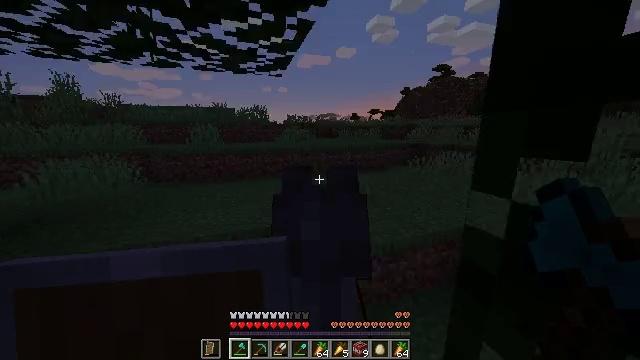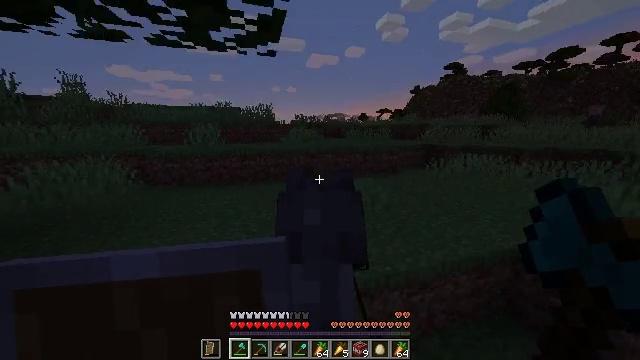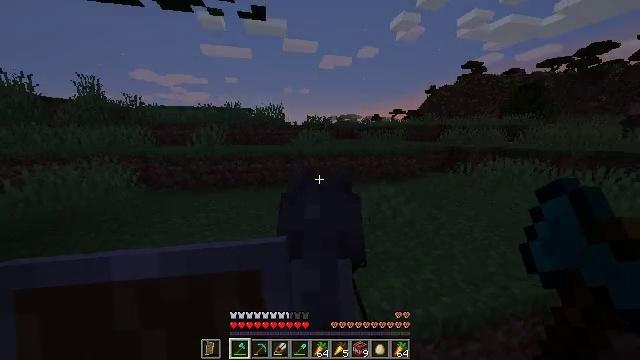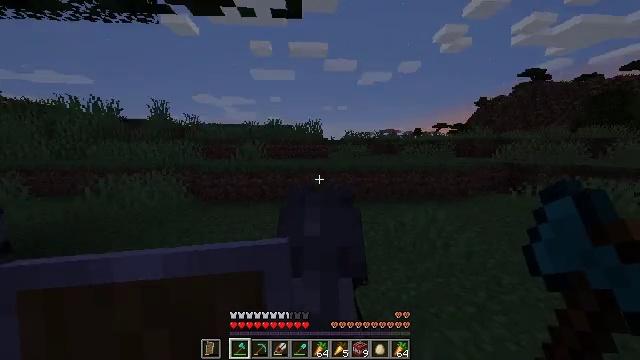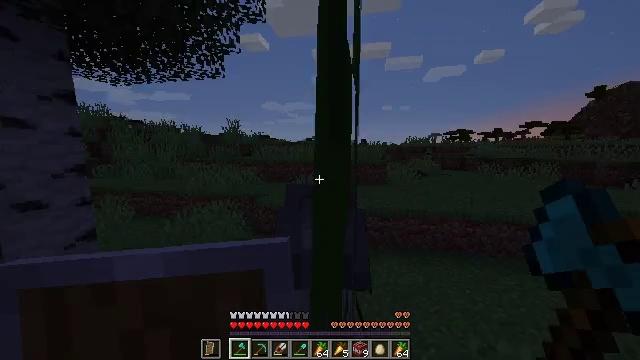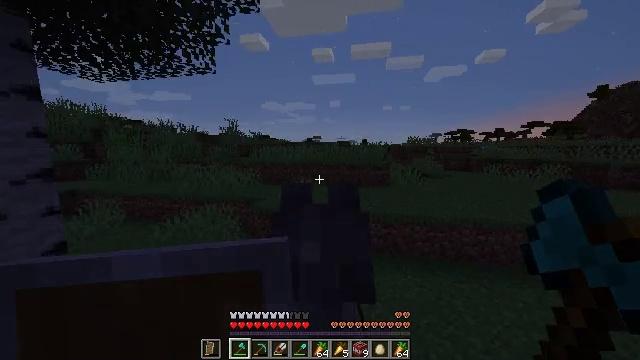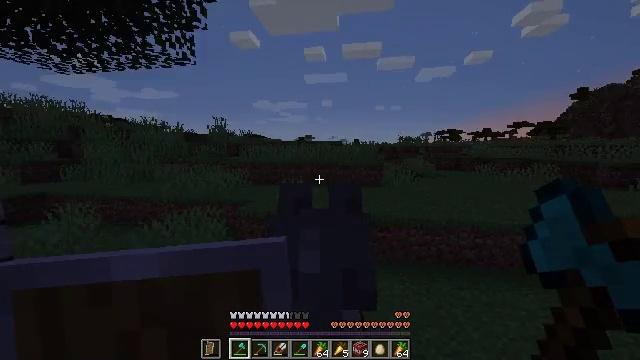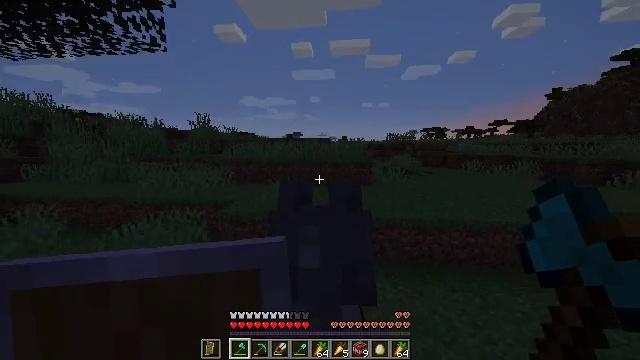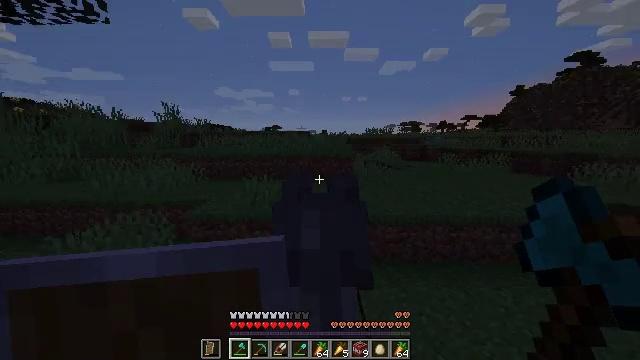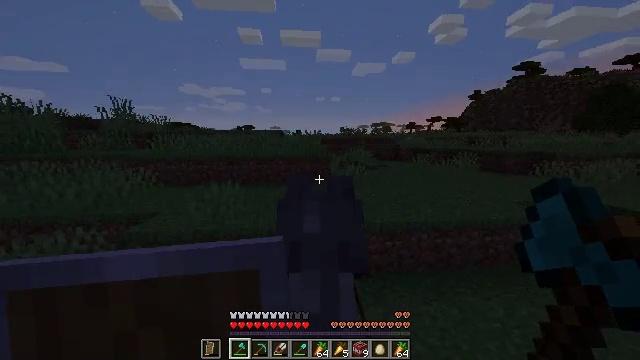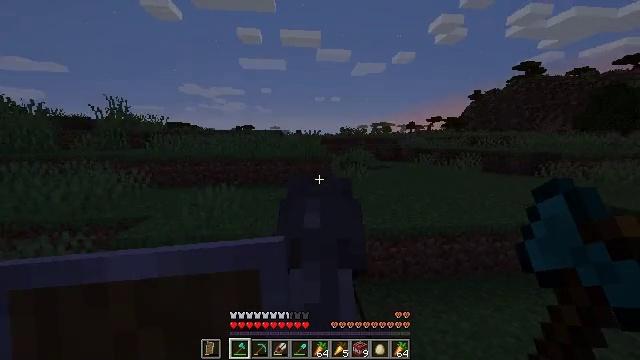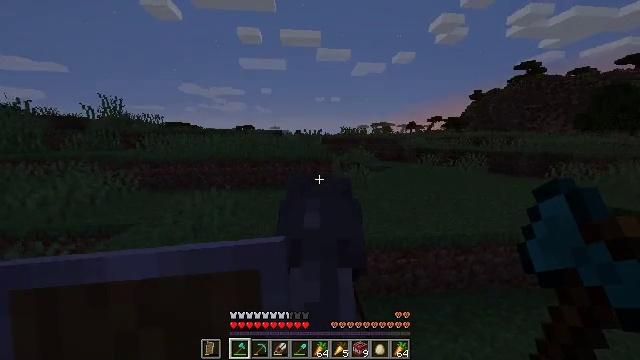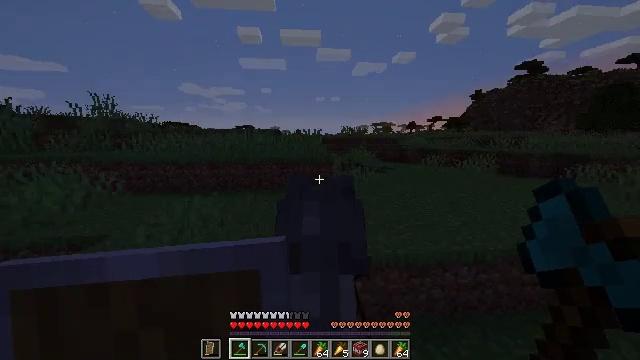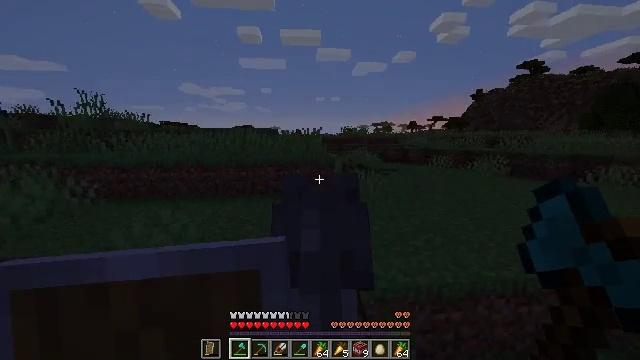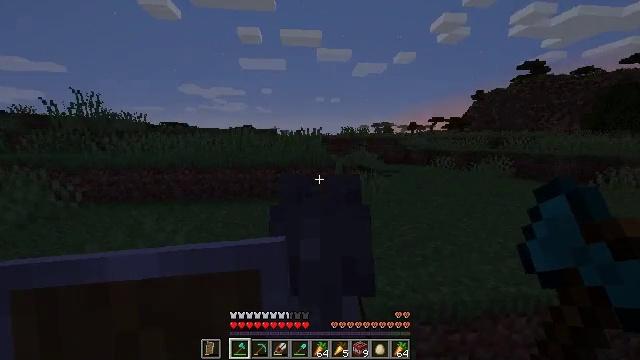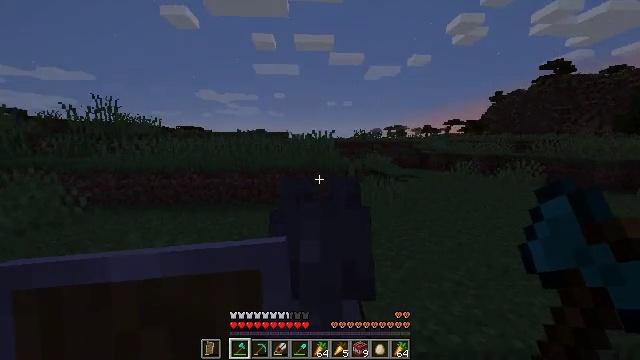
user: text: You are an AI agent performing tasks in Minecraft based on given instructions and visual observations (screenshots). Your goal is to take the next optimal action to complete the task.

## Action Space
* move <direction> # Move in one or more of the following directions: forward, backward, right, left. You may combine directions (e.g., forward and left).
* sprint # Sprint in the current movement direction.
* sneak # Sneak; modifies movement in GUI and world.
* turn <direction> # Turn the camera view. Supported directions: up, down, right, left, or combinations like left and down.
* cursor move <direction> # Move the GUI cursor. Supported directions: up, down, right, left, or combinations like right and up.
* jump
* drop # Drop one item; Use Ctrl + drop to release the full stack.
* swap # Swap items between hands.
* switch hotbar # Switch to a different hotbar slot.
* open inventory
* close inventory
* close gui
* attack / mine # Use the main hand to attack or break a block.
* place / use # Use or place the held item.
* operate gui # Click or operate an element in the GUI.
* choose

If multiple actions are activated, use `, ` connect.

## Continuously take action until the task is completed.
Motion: motion action
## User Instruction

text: Clear the fire from the area.
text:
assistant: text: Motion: move forward, sprint
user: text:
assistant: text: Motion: move forward, sprint, turn left
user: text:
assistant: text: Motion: move forward, sprint, turn left and up
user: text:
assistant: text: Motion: move forward, sprint, turn left
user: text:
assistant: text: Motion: move forward, sprint
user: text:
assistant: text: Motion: move forward, sprint, turn right
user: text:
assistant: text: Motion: move forward, sprint, turn right
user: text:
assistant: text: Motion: move forward, sprint, turn right and down
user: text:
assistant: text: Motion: move forward, sprint
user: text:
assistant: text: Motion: move forward, sprint
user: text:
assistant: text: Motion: move forward, sprint
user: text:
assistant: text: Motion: move forward, sprint
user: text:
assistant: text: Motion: move forward, sprint
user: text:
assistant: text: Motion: move forward, sprint
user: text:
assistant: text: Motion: move forward, sprint, turn left
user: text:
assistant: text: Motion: move forward, sprint, turn left and down
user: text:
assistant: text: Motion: move forward, sprint, turn left and down
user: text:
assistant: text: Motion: move forward, sprint, turn left
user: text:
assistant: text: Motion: move forward, sprint
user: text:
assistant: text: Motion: move forward, sprint, turn left
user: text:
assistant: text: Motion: move forward, sprint, turn left
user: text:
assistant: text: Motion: move forward, sprint
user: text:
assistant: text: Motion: move forward, sprint
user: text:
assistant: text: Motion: move forward, sprint
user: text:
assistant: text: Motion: move forward, sprint
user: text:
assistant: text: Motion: move forward, sprint
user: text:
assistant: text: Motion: move forward, sprint
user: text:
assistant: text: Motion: move forward, sprint
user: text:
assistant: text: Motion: move forward, sprint, turn down
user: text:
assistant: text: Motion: move forward, sprint